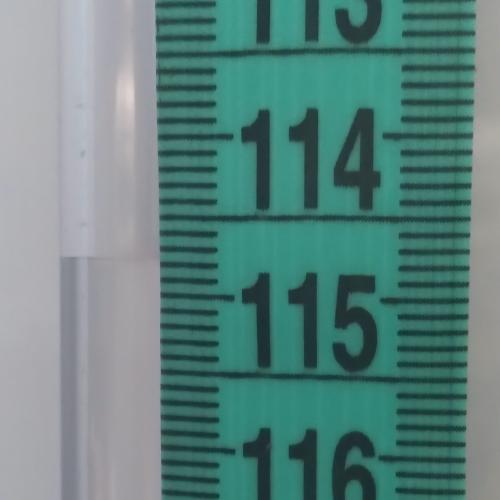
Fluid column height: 114.8 cm